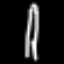
Label: fork